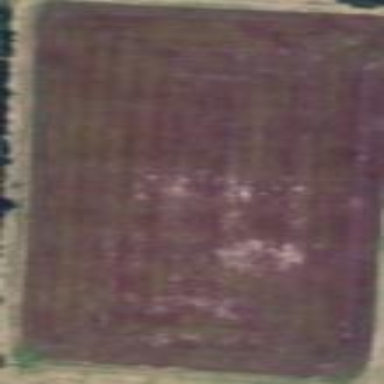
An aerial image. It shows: Farmland with cranberries as the crop.